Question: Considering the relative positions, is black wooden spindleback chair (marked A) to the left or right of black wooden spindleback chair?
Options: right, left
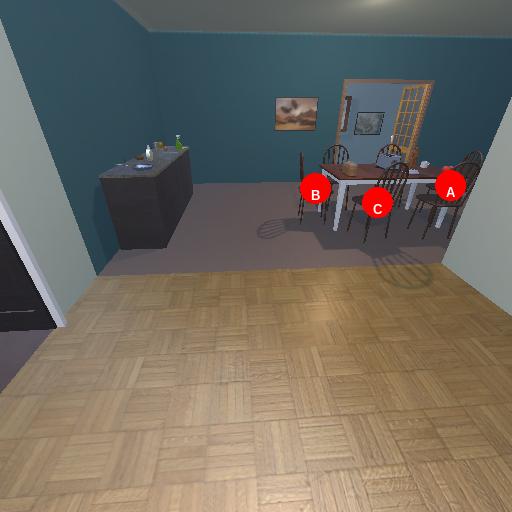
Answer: right